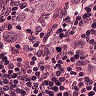
Metastatic tissue present: yes